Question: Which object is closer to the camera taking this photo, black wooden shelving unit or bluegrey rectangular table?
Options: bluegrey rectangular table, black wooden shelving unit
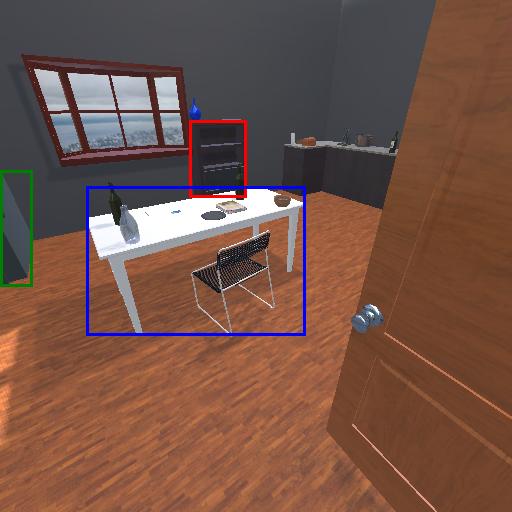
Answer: bluegrey rectangular table